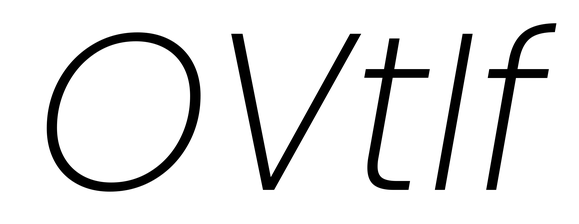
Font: Poppins-ExtraLightItalic